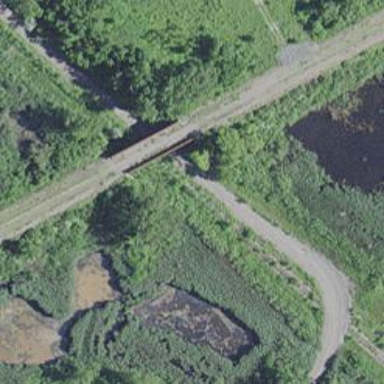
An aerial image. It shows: Abandoned railway.